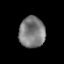
Tissue: prostate
Cell type: T cells
Senescence score: 0.3044
Nuclear area (px): 791
Mean DAPI intensity: 123.872